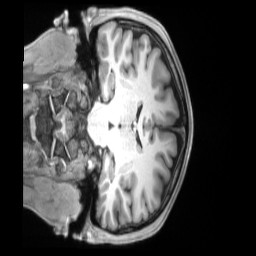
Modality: T1w
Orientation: coronal
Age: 33
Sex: male
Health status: ill
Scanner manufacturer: siemens
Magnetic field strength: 3 T
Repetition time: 2.2 s
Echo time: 0.00157 s